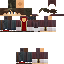
A male human skin with medium skin, wearing brown long hair dressed in a blue hoodie and brown pants, featuring a closed mouth.